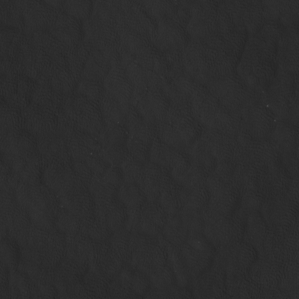
Label: non_frost